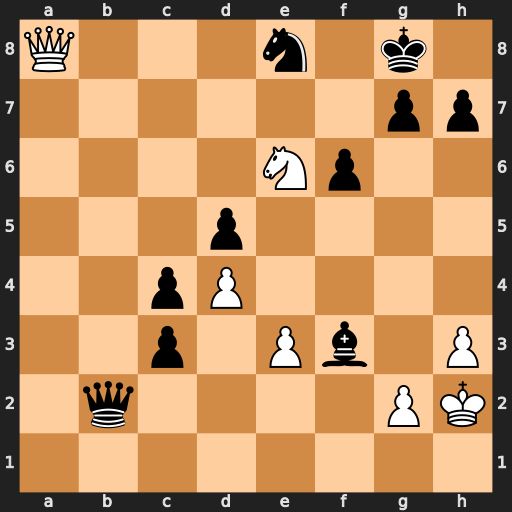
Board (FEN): Q3n1k1/6pp/4Np2/3p4/2pP4/2p1Pb1P/1q4PK/8
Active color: w
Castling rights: -
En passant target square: -
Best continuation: Qxe8#